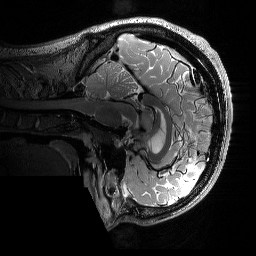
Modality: T2w
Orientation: sagittal
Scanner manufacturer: siemens
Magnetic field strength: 3 T
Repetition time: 3.2 s
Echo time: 0.565 s